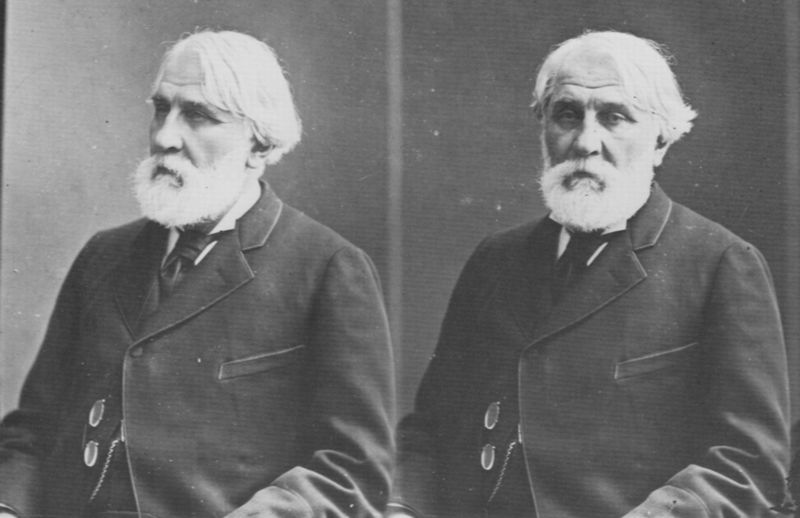
Titel: Iwan Turgenjew (1818-1883), Schriftsteller
Künstler: Atelier Nadar
Institution: unbekannt
Schlagwörter: mann, schatten, weiß, sitzen, bewegung, grau, haar, licht, mund, männer, nase, ohr, schwarz, blick, herren, anzug, anzüge, bart, bärte, hemd, jacke, schnurrbart, arm, arme, augen, falten, kragen, vollbart, ärmel, herr, krägen, portrait, porträt, haare, mantel, sitzend, brustbild, frontal, knopf, ohren, schulter, seitlich, wangen, man, zwei, alter mann, studie, weis, ausdruck, falte, münder, krawatte, ernst, wange, knöpfe, kinnbart, revers, geschwister, foto, fotografie, doppelportrait, doppelporträt, linie, schwarzweiß, brille, jacken, strich, strin, stirnfalten, tasche, stirnfalte, rolle, ein, uhrenkette, halbportrait, halbprofil, chwarz, film, porträ, taschen, brüder, graus, doppelt, brillen, eins, bruder, vollbärte, schnurrbärte, doppel, anzugjacke, bildfolge, zwilling, folge, sequenz, zwillinge, hemde, montage, einer, atelieraufnahme, bilderfolge, große nase, jackette, krawatten, brusttasche, brile, doppelaufnahme, filmrolle, halbporträts, strinrunzeln